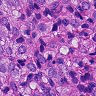
Metastatic tissue present: yes